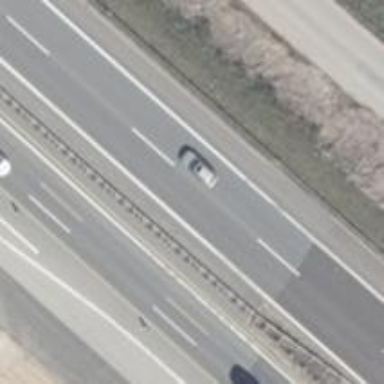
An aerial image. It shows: Asphalt motorway.